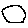
Label: circle